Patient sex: M
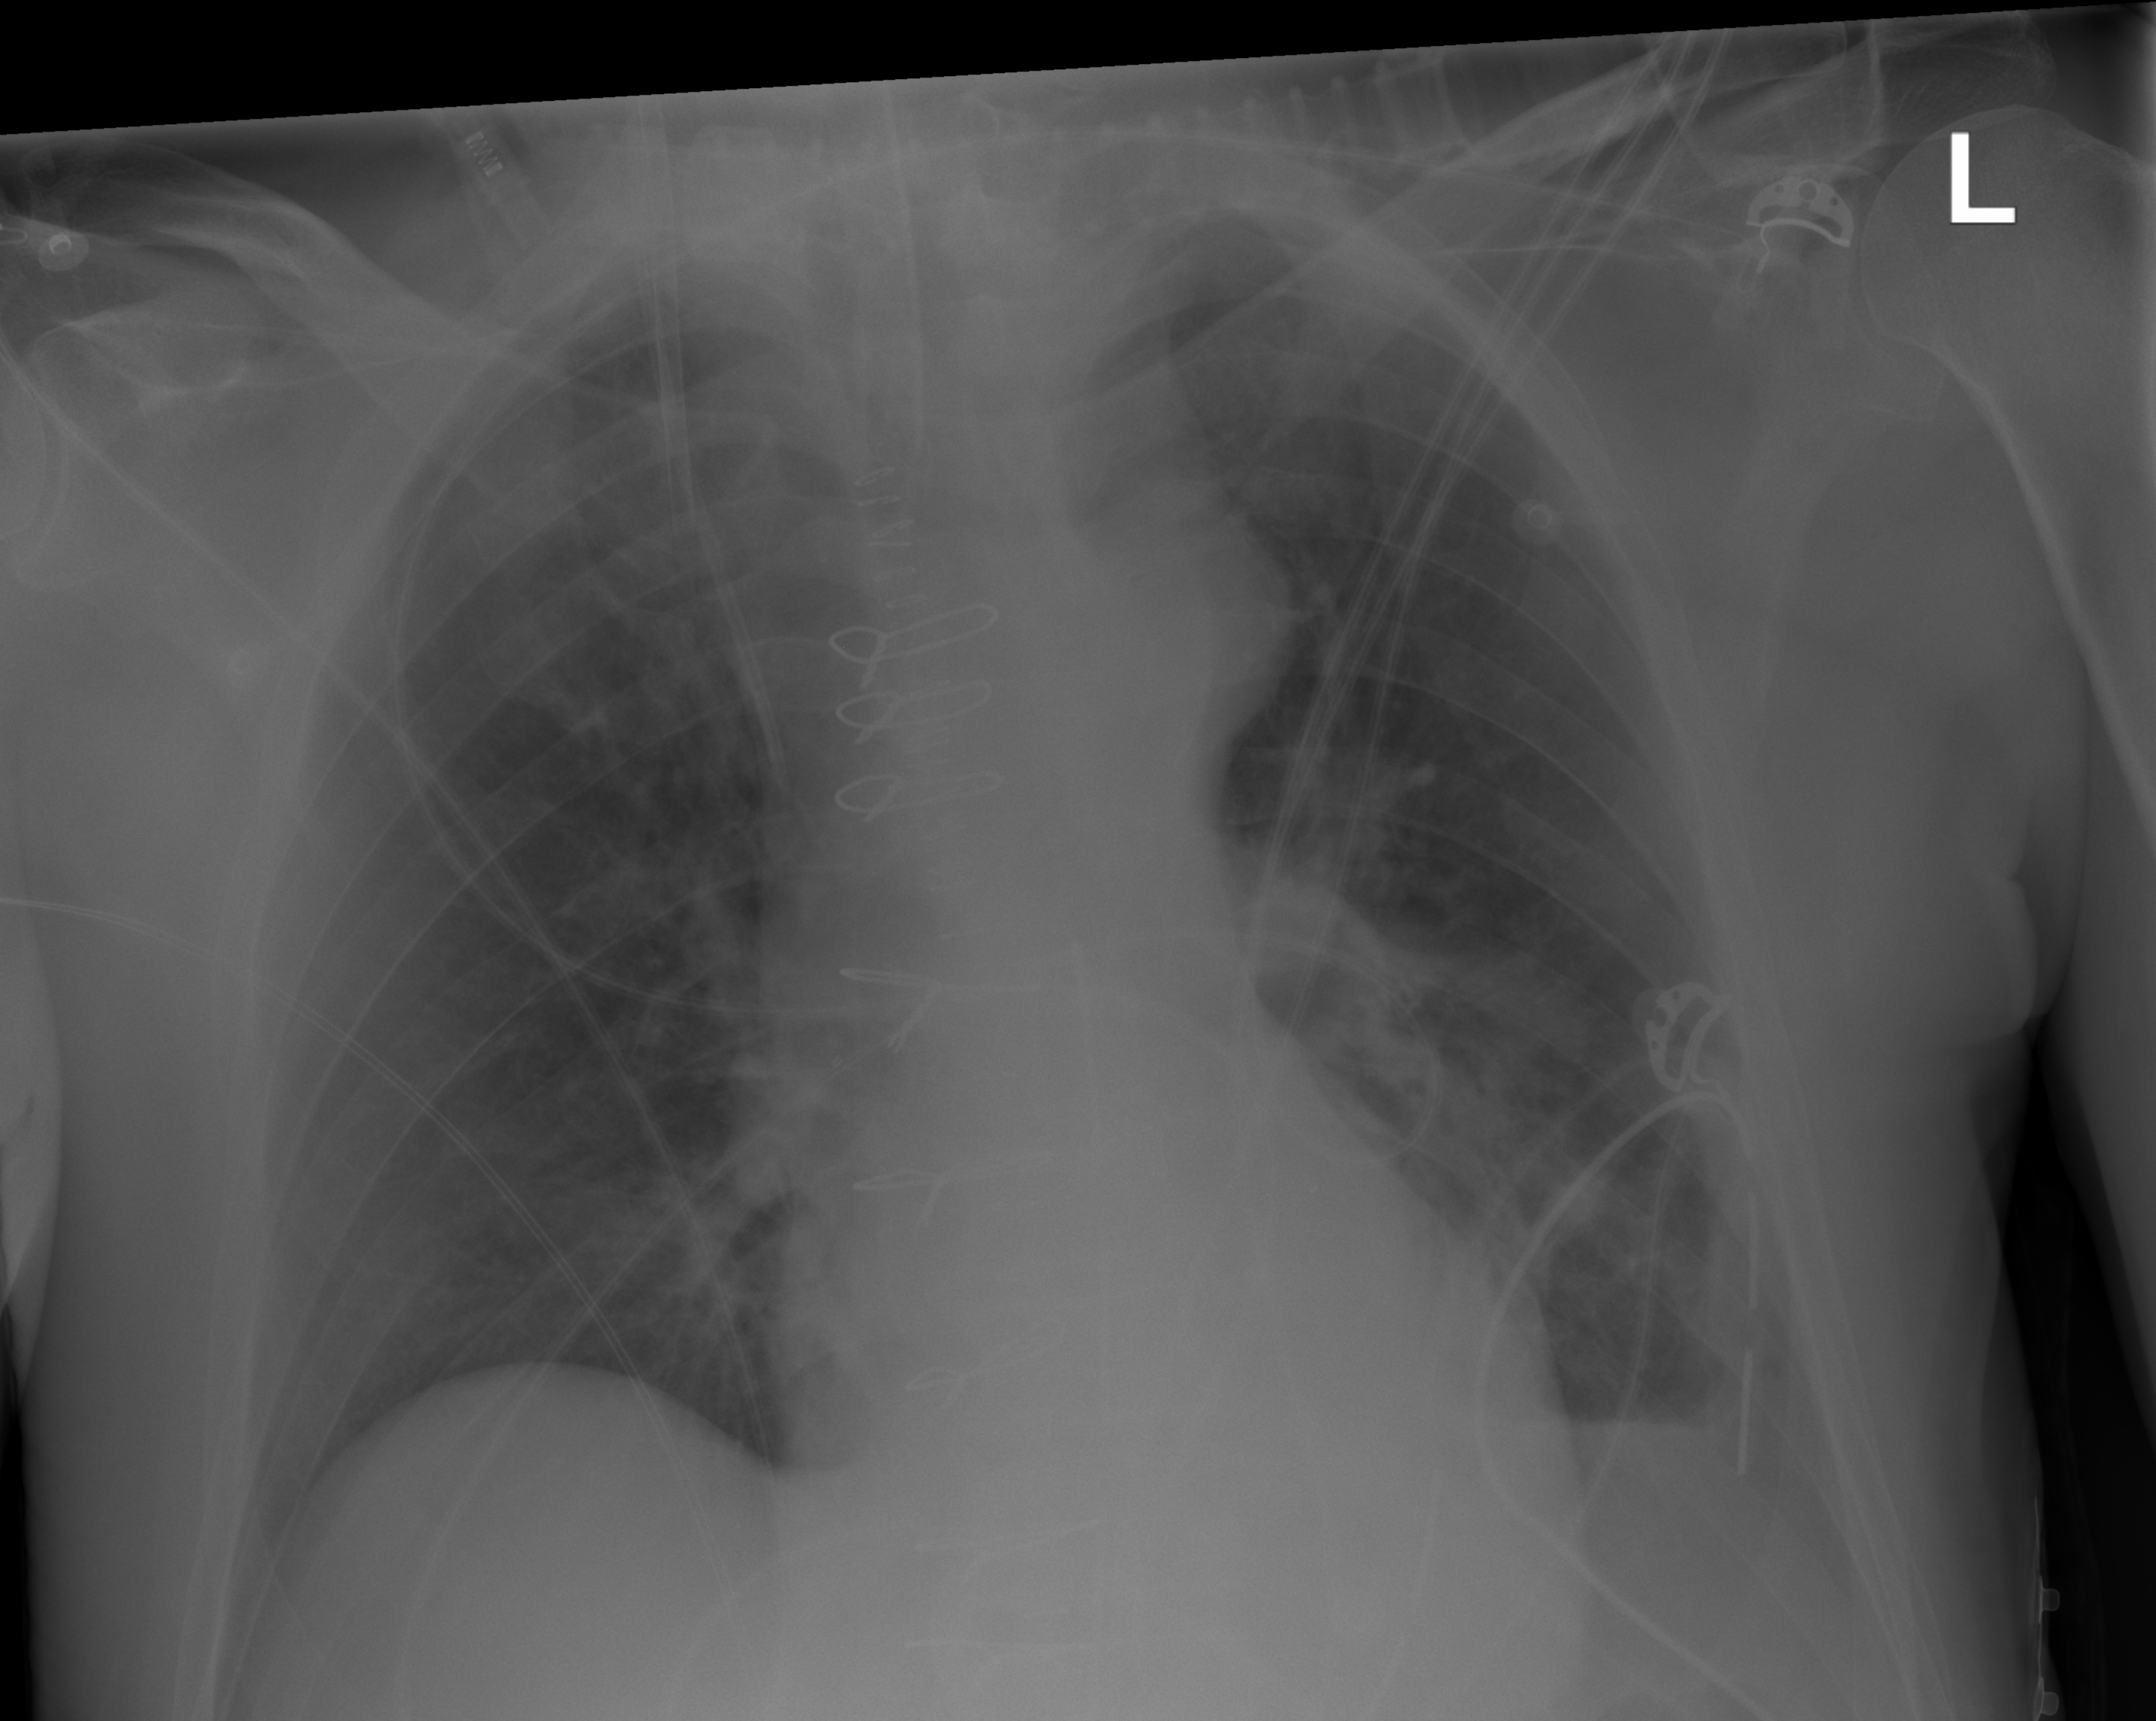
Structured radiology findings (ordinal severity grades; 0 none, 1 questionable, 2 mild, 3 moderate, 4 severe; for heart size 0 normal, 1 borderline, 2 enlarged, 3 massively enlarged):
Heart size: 0
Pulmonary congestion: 0
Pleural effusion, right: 0
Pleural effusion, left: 1
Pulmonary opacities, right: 0
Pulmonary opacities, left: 0
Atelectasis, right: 0
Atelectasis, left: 0